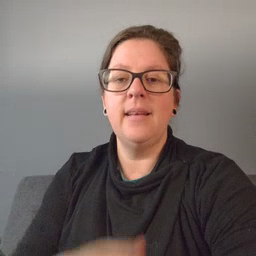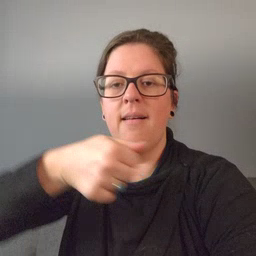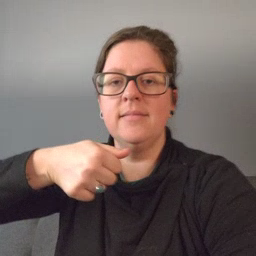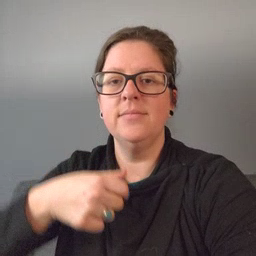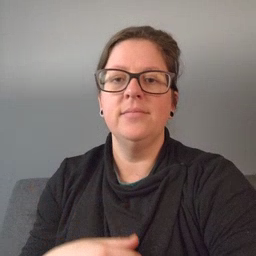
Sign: hide